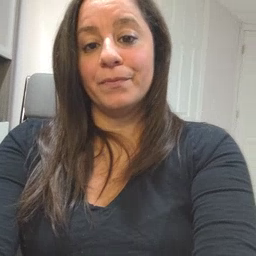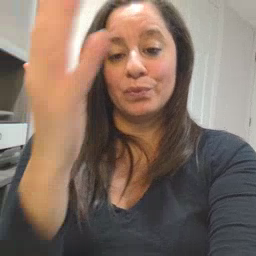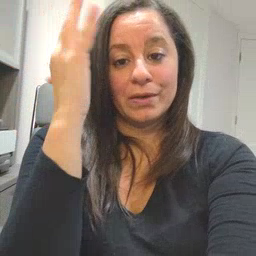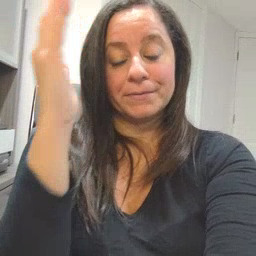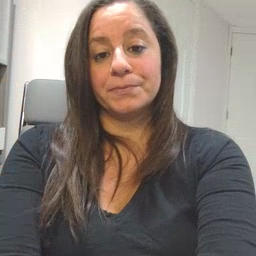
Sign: tree